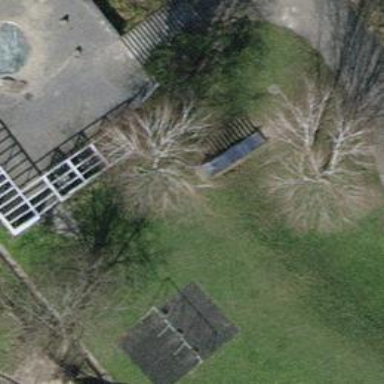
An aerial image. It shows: Playground area for leisure land.